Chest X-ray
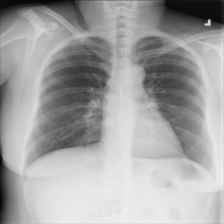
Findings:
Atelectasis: negative
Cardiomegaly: negative
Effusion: negative
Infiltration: negative
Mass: negative
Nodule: negative
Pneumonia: negative
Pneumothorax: negative
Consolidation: negative
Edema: negative
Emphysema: negative
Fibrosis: negative
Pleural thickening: negative
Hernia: negative